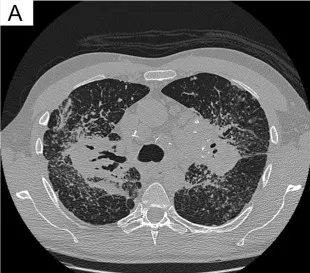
Selected axial.
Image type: radiology (ct)